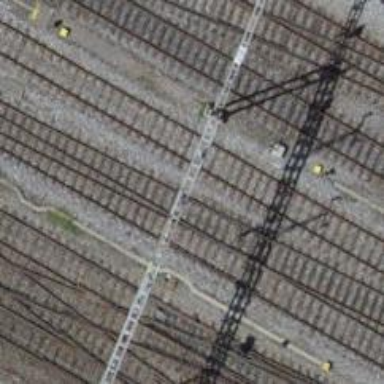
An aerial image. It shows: Railway siding with one electrified track and contact line for powering the train.